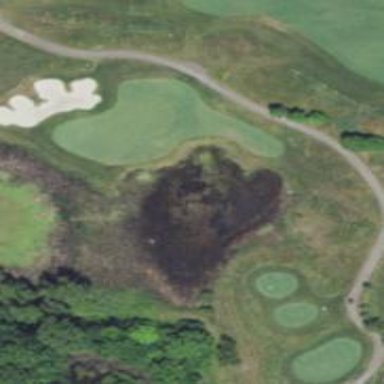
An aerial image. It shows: View of golf hole.